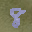
Label: 8